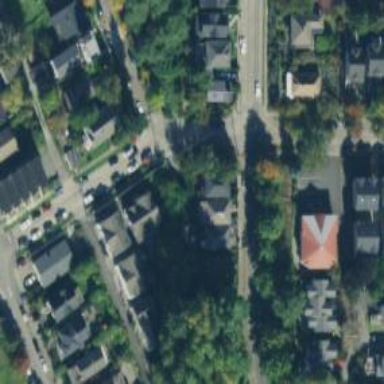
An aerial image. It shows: Paved footway.